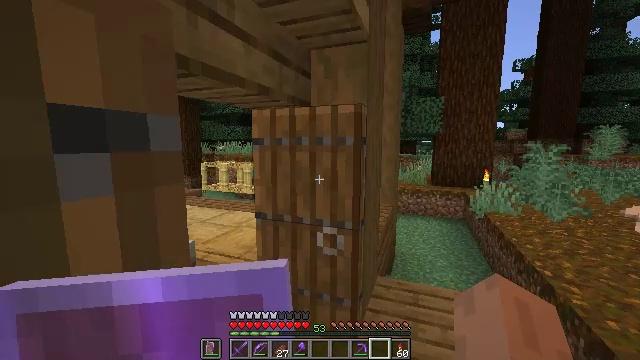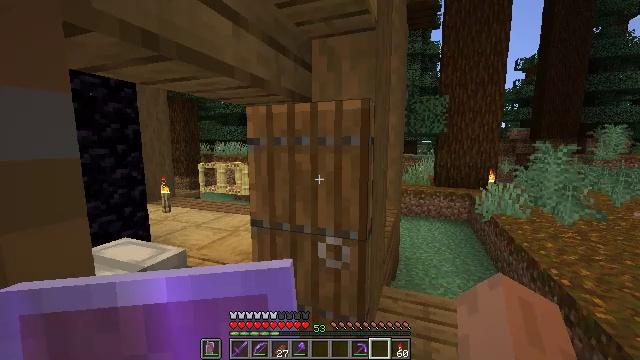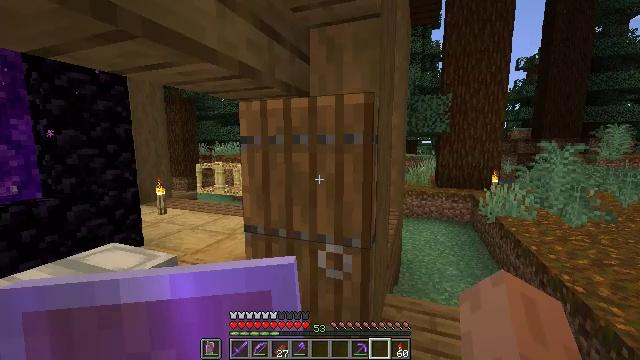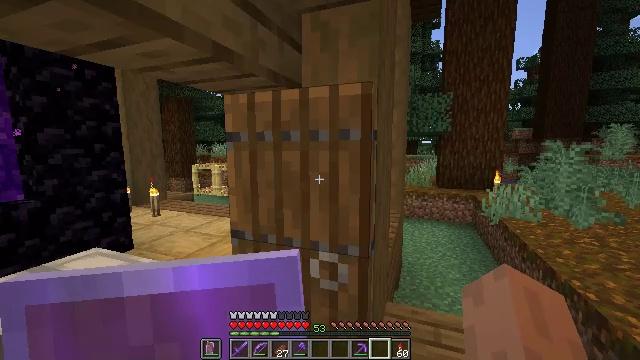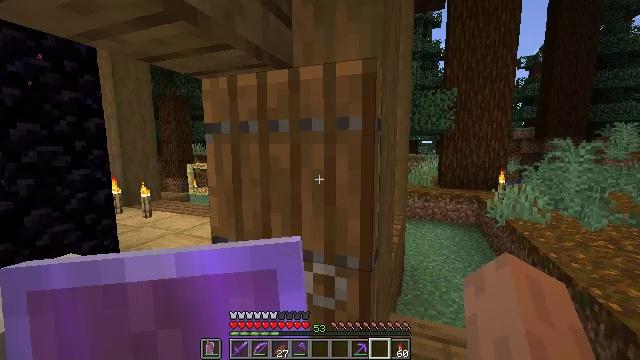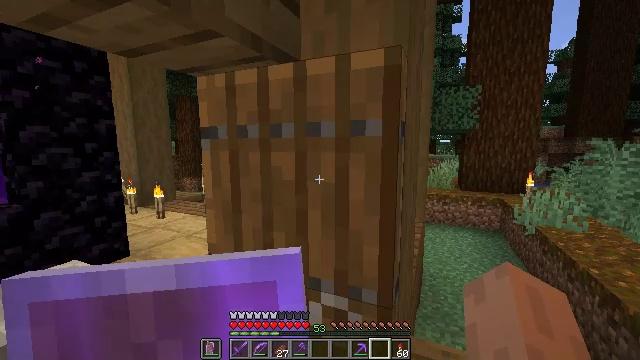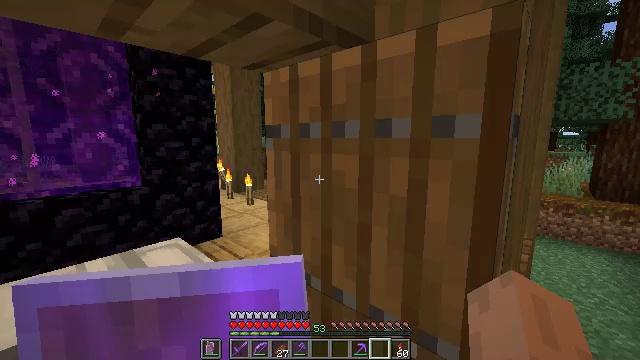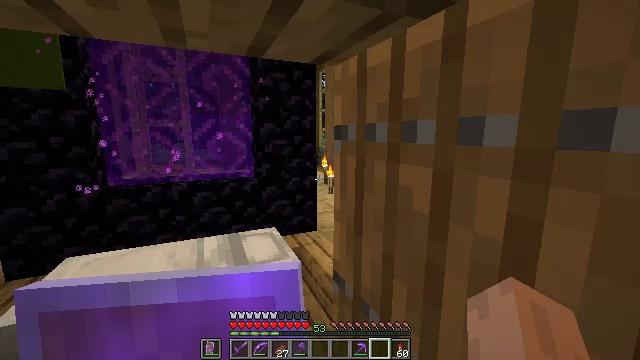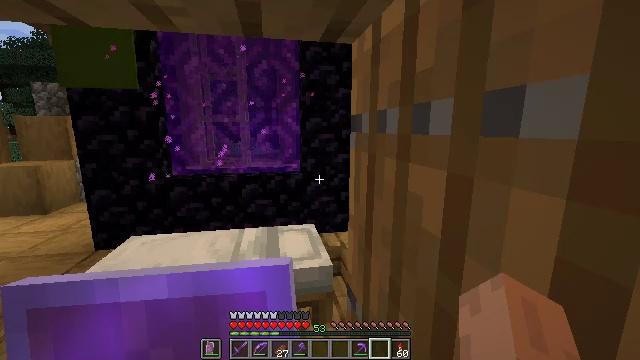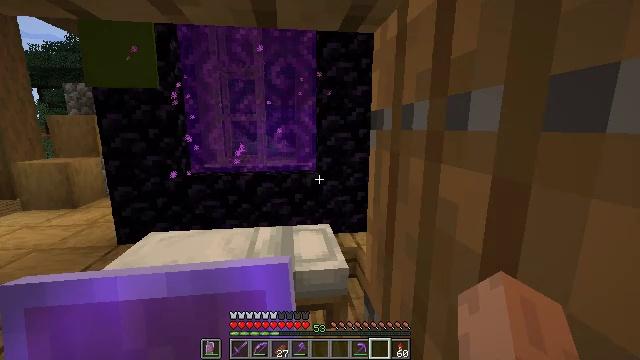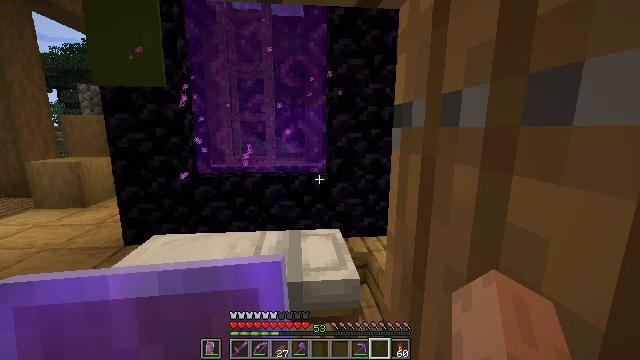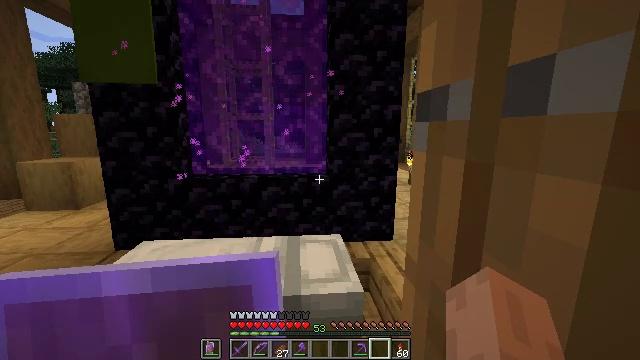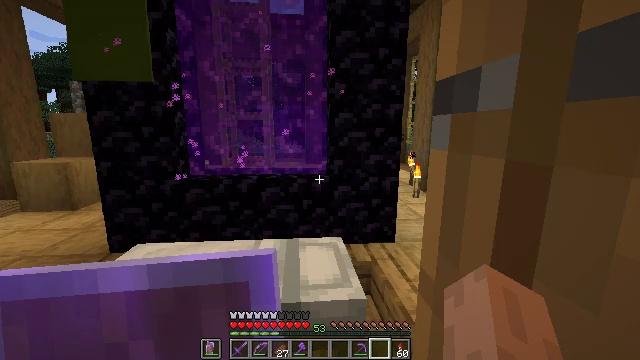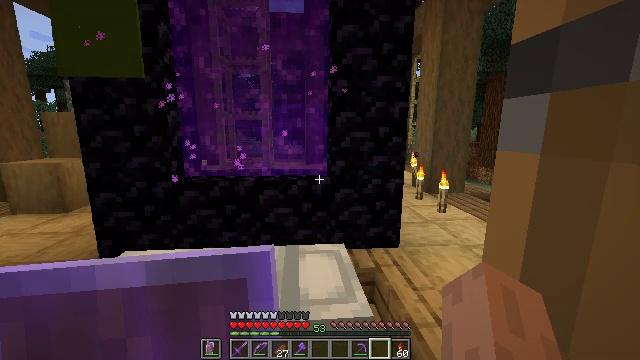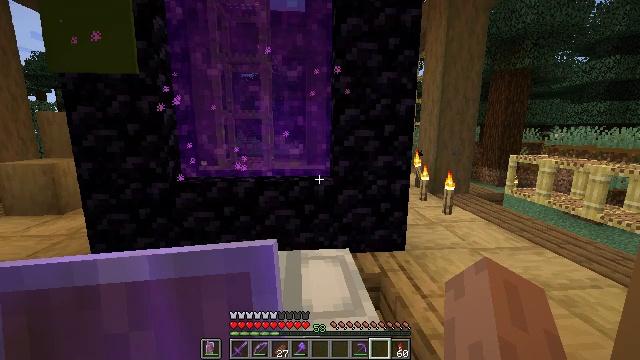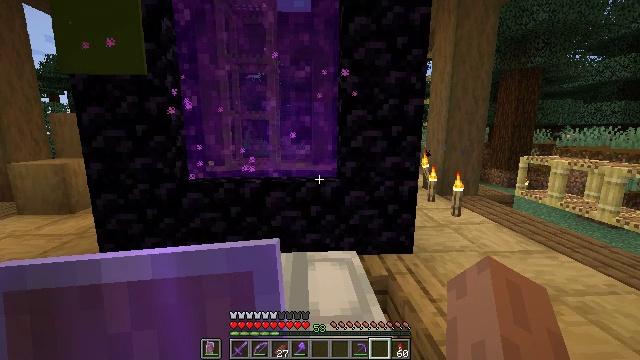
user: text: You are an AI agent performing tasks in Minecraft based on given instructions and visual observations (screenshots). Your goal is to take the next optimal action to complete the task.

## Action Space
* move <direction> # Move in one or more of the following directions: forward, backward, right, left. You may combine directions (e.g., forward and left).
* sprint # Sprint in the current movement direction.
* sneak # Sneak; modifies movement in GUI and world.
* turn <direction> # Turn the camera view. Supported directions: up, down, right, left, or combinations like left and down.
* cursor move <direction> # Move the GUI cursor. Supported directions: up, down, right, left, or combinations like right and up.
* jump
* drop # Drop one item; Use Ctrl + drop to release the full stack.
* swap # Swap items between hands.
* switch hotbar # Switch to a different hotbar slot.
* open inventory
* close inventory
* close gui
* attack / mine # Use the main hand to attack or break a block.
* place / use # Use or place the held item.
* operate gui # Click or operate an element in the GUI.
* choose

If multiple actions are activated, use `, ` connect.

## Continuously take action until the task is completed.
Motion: motion action
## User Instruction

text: Mine the stripped oak log.
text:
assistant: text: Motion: move forward
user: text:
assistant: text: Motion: move forward
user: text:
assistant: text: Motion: move forward
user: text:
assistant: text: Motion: move forward
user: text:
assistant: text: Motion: move forward, turn left
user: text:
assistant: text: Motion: move forward and move right, turn left and down
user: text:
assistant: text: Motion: move forward and move right, turn left
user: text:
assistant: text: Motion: move forward and move right, turn left and down
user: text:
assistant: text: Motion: move forward and move right, turn left
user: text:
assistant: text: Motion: move forward, turn left
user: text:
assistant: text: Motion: move forward
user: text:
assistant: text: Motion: move forward
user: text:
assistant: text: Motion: no_op
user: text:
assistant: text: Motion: no_op
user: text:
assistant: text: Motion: turn left
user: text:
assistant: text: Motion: move forward, turn left and up
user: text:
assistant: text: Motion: move forward, turn left
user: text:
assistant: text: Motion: move forward, turn left
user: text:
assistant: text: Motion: move forward, turn left
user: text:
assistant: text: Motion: move forward
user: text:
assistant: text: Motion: move forward
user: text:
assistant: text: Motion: move forward
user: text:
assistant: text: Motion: move forward
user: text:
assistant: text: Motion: move forward
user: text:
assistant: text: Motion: move forward
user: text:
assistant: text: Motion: move forward
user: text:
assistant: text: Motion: move forward
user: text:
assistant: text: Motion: move forward
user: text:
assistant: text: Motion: move forward, turn right
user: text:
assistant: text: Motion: move forward, turn right